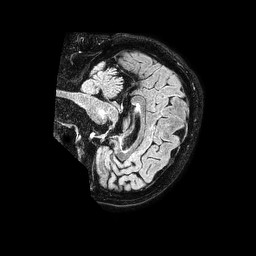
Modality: FLAIR
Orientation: sagittal
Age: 58
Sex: female
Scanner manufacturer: philips
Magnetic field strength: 1.5 T
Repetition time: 4.8 s
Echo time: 0.3 s